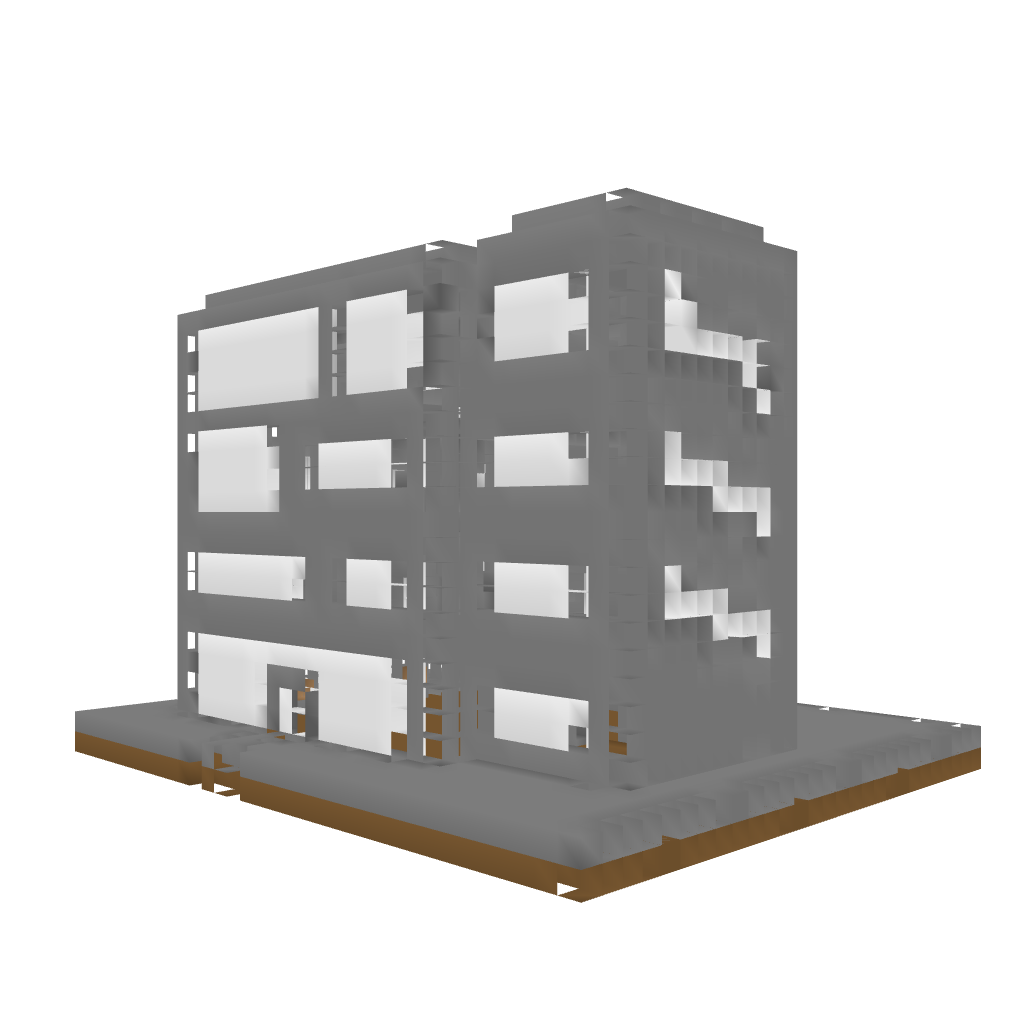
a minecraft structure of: Hotel/Hospital/Office/Shop Buildin good qualityg